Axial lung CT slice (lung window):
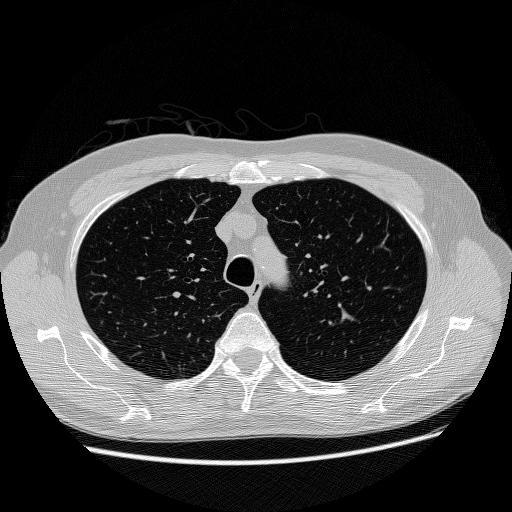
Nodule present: no